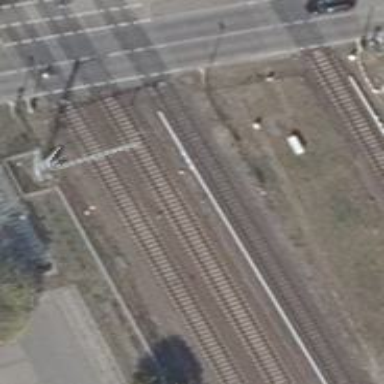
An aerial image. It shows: Railway signal.